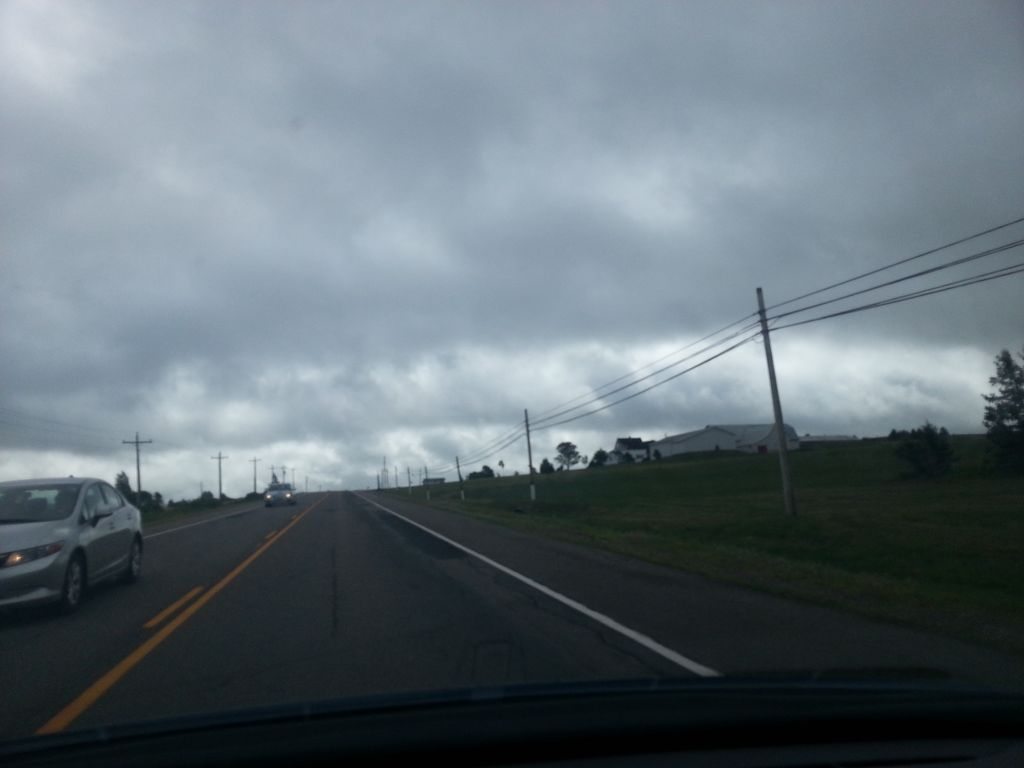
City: charlottetown